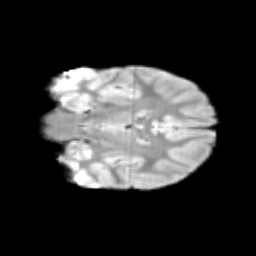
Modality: T2w
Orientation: coronal
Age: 11
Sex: male
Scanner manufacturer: siemens
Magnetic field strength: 3 T
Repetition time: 3.8 s
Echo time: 0.07 s